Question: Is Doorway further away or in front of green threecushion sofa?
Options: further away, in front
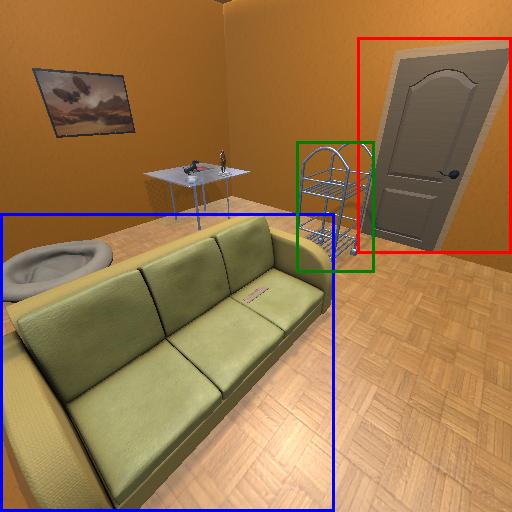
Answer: further away